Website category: sports
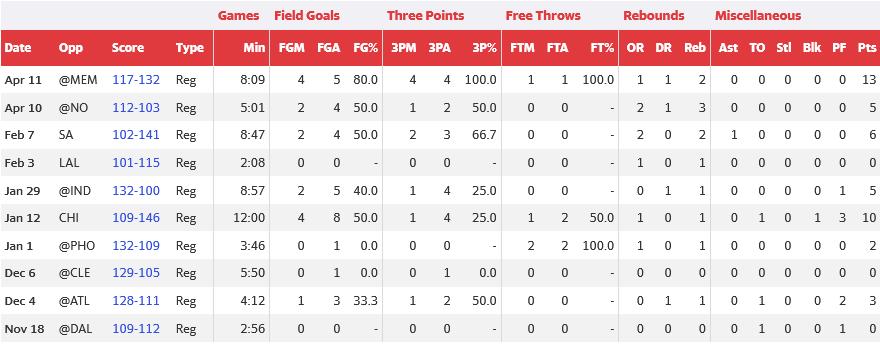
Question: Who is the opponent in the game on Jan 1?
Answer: PHO

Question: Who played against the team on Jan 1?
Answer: PHO

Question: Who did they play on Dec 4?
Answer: ATL

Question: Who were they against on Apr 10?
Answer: NO

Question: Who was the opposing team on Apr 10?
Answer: NO

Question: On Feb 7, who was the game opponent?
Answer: SA

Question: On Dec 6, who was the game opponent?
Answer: CLE

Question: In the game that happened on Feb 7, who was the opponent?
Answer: SA

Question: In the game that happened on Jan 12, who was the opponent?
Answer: CHI

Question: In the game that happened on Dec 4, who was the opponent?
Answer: ATL

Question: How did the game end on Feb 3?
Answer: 101-115

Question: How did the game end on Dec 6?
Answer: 129-105

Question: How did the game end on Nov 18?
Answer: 109-112

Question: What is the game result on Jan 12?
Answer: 109-146

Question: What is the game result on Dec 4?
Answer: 128-111

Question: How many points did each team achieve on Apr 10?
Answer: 112-103

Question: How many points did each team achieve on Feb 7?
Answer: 102-141

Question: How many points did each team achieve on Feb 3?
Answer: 101-115

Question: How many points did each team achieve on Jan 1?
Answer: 132-109

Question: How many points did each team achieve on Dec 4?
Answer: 128-111

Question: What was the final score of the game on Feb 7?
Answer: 102-141

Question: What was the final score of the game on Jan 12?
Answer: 109-146

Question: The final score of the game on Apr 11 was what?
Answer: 117-132

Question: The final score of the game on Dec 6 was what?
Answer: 129-105

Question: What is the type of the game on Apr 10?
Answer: Reg

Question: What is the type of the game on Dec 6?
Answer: Reg

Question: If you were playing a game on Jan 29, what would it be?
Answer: Reg

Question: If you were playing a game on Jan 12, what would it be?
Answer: Reg

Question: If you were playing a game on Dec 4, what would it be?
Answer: Reg

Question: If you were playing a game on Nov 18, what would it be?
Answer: Reg

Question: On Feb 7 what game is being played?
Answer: Reg

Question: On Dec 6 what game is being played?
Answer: Reg

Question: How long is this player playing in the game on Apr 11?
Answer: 8:09

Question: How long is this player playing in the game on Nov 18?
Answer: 2:56

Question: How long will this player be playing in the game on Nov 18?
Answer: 2:56

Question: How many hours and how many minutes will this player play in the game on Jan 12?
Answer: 12:00

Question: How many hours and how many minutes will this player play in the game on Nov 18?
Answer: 2:56

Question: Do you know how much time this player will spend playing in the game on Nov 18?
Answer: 2:56

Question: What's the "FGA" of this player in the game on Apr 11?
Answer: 5

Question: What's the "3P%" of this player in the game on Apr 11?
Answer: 100.0

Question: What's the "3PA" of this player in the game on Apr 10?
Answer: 2

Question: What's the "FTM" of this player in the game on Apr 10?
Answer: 0

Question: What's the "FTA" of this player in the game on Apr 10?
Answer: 0

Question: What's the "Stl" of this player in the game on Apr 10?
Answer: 0

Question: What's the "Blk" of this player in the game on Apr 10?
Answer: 0

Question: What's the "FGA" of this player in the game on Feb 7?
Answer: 4

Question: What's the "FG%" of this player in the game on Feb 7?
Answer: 50.0

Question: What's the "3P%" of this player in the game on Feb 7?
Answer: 66.7

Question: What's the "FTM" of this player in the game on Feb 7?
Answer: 0

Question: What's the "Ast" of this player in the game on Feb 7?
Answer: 1

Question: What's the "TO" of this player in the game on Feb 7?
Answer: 0

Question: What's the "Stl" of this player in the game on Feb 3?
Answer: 0

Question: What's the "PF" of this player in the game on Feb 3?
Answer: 0

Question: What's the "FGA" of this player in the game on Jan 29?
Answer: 5

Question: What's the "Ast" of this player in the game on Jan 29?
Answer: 0

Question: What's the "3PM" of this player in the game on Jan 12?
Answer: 1

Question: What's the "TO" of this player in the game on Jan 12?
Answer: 1

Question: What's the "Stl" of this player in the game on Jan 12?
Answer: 0

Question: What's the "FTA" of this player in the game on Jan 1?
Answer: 2

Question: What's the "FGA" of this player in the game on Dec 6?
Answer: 1

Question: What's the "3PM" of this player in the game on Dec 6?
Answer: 0

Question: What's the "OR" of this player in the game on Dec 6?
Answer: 0

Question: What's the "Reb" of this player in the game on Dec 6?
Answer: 0

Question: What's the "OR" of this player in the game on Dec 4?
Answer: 0